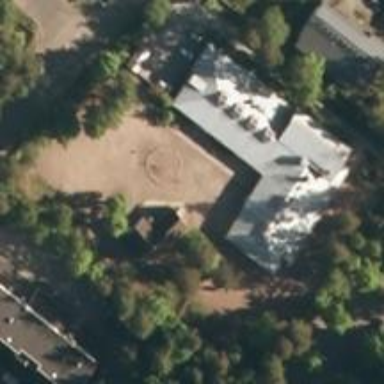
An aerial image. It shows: School.